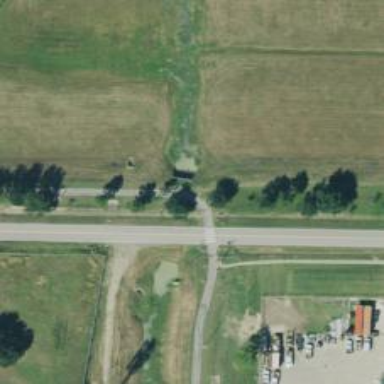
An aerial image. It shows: Uncontrolled crossing at the intersection of cycleway and road.